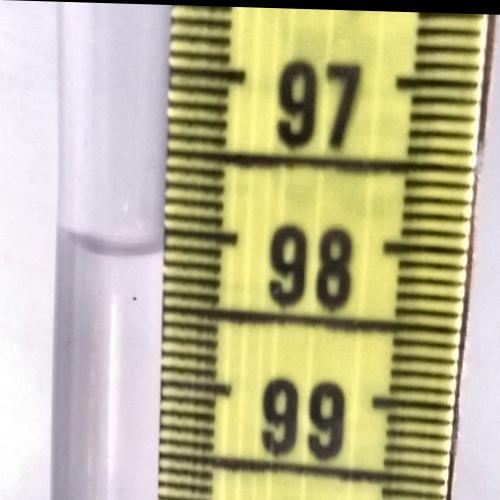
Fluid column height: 98.1 cm